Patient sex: M
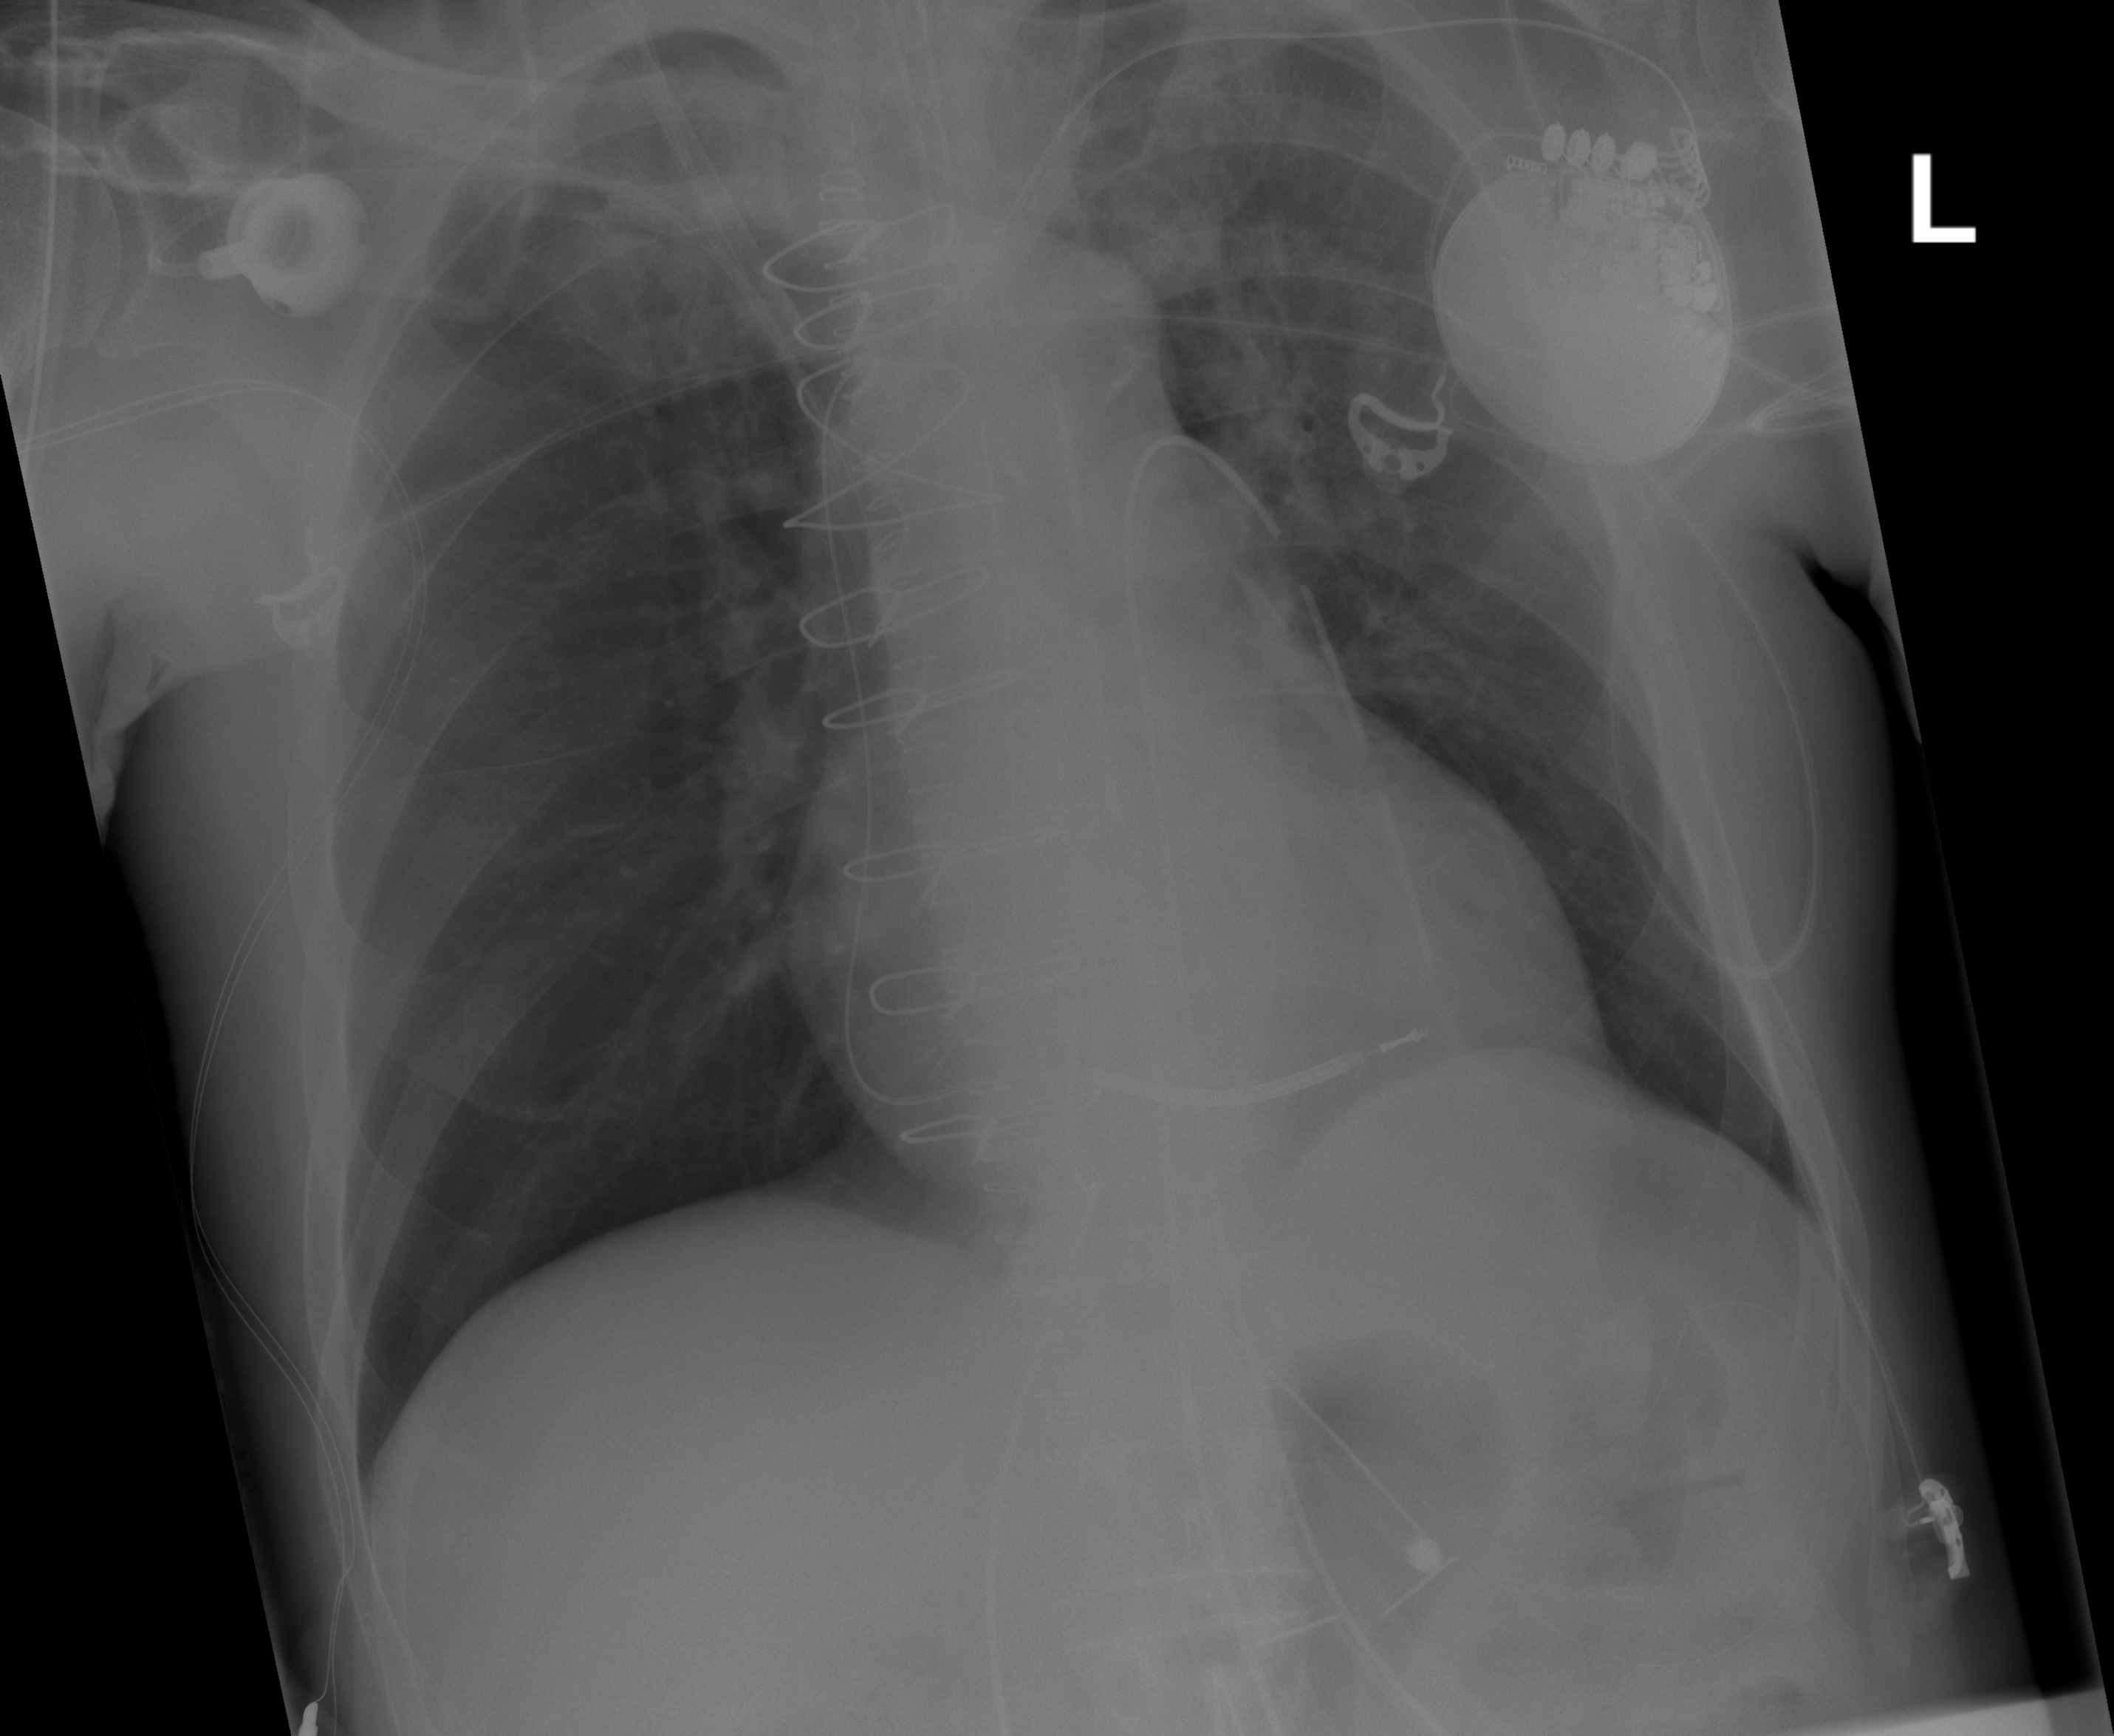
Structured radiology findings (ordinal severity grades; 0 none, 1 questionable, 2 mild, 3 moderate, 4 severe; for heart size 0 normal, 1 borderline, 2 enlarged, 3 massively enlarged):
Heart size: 0
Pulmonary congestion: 0
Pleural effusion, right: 0
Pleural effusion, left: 0
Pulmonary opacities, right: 2
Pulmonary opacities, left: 3
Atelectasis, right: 2
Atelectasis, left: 2